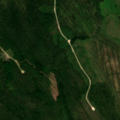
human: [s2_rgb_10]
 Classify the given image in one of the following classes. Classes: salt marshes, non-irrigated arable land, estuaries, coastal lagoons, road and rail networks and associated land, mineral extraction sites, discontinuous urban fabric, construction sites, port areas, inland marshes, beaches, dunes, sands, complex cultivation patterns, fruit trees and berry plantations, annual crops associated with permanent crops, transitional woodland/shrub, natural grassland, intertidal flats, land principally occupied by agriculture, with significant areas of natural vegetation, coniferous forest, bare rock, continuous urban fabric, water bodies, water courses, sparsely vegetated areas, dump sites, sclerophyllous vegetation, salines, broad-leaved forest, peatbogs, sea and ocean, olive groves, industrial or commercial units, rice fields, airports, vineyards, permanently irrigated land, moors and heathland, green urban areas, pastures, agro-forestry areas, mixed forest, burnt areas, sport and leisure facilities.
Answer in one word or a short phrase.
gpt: coniferous forest, transitional woodland/shrub